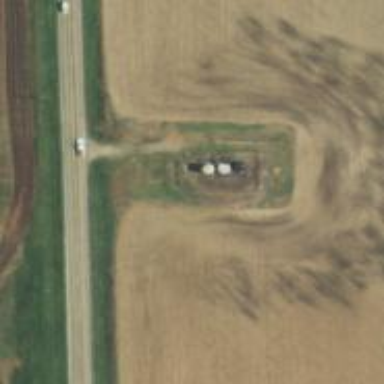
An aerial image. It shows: Storage tank with man-made structure.